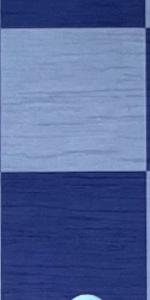
Label: Empty